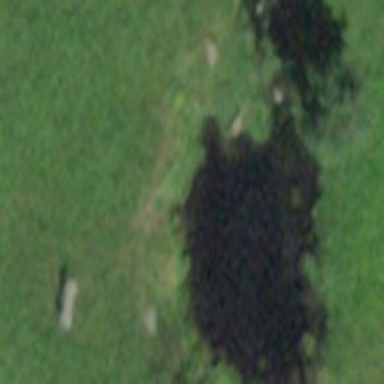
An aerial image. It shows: Pond with natural water.